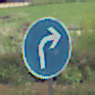
Verkehrszeichen: VorgeschriebeneFahrtrichtungRechts
Umgebung: Outdoor, Nature
Tageszeit: Midday
Wetter: PartlyCloudy
Licht: Natural
Jahreszeit: NotSpecified
Kontrast: HighContrast